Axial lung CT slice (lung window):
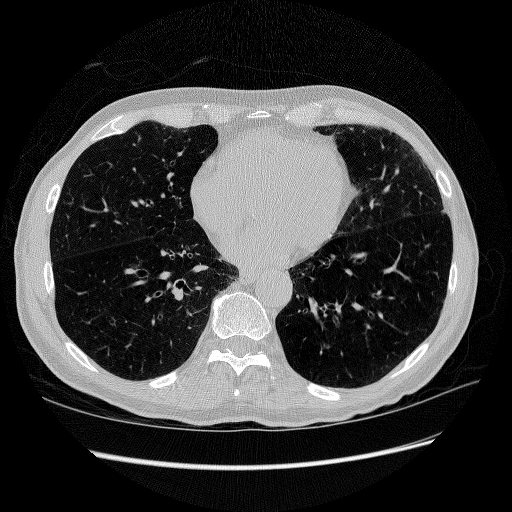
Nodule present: no